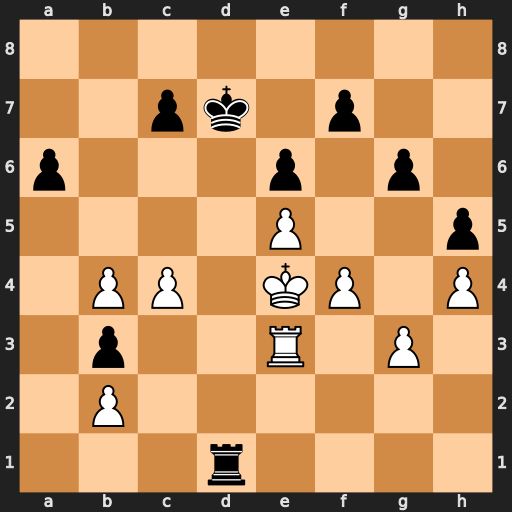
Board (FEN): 8/2pk1p2/p3p1p1/4P2p/1PP1KP1P/1p2R1P1/1P6/3r4
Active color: w
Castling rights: -
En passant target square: -
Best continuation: Rd3+ Rxd3 Kxd3